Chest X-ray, PA view. Patient: 34 years old, sex M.
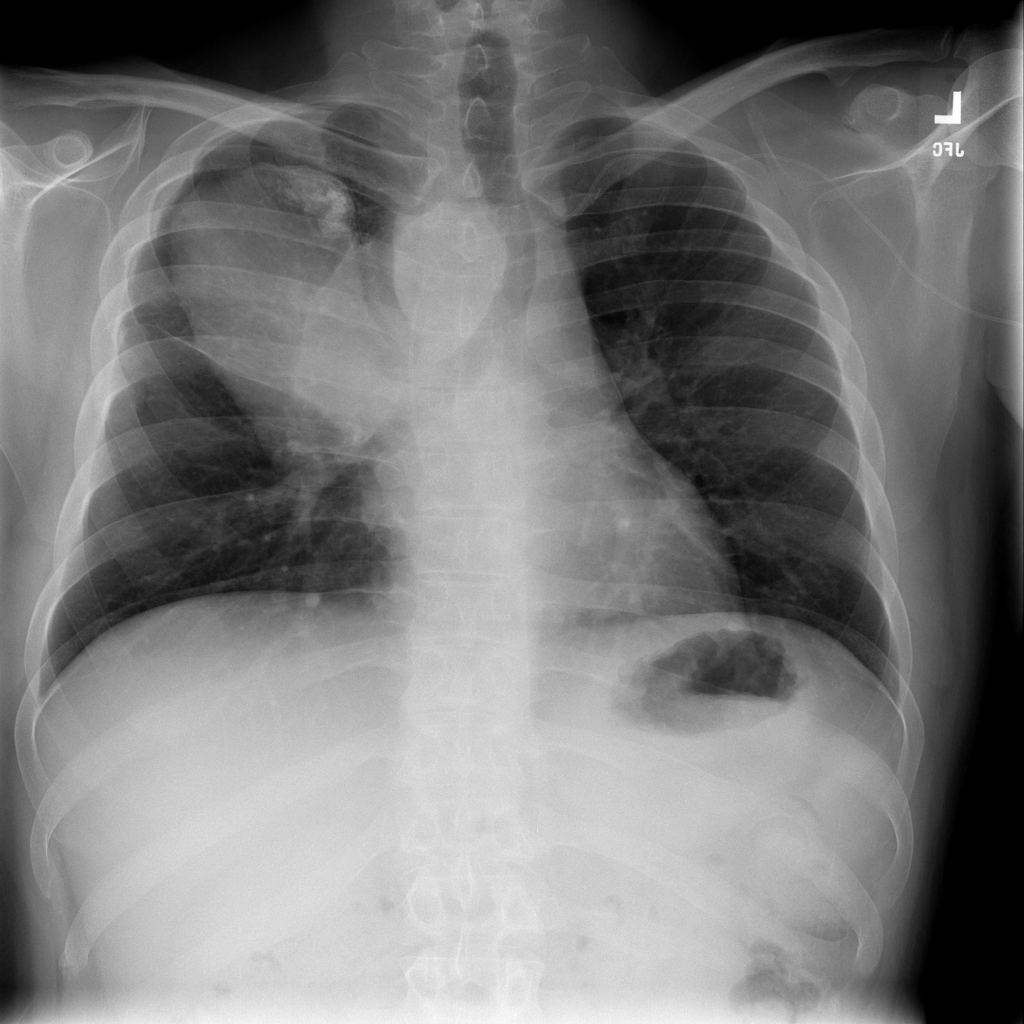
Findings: Mass